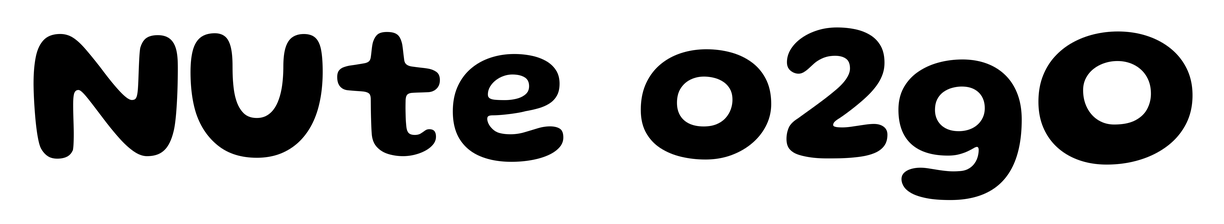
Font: Gluten_SemiBold